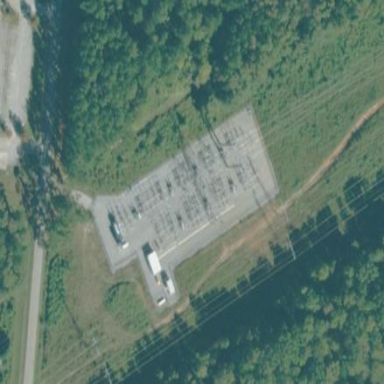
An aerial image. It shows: Busbar power line with 3 cables.